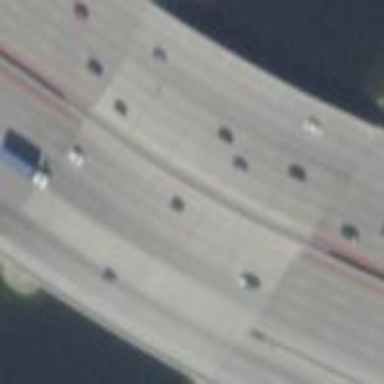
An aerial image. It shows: Man-made bridge.